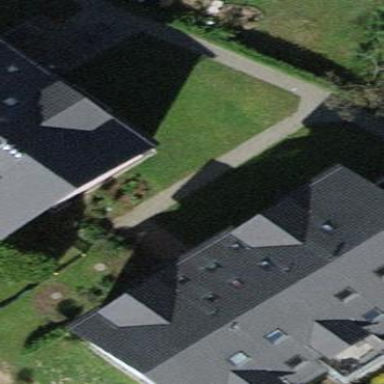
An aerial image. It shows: Flat-roofed apartment building.